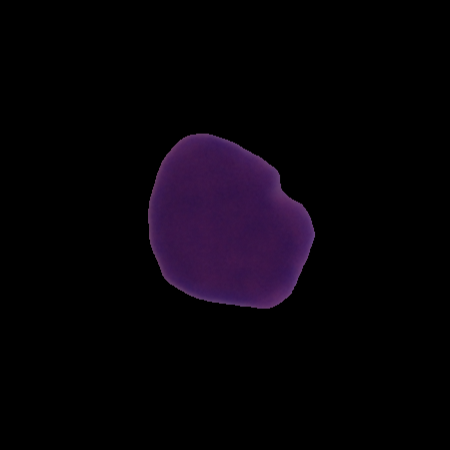
Label: cancer